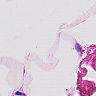
Metastatic tissue present: no